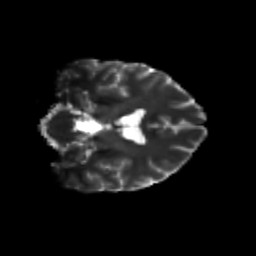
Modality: T2w
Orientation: coronal
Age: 36
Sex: male
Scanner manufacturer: siemens
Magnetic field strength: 3 T
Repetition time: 3.5 s
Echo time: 0.113 s